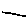
Label: line